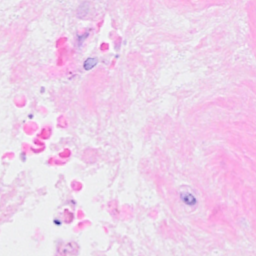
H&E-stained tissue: Breast